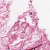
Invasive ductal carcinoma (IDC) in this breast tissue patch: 0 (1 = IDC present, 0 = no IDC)